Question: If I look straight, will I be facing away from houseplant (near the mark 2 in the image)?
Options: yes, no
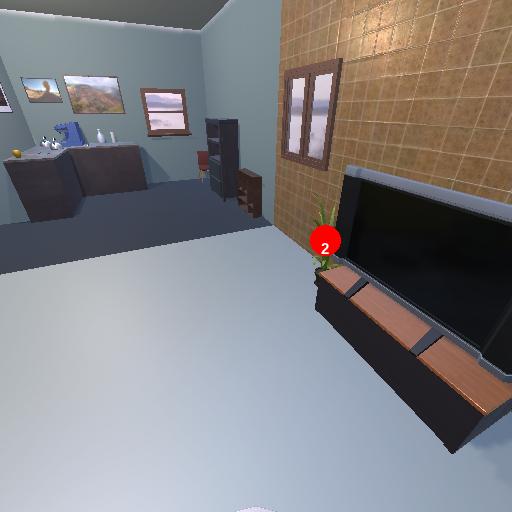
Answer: yes